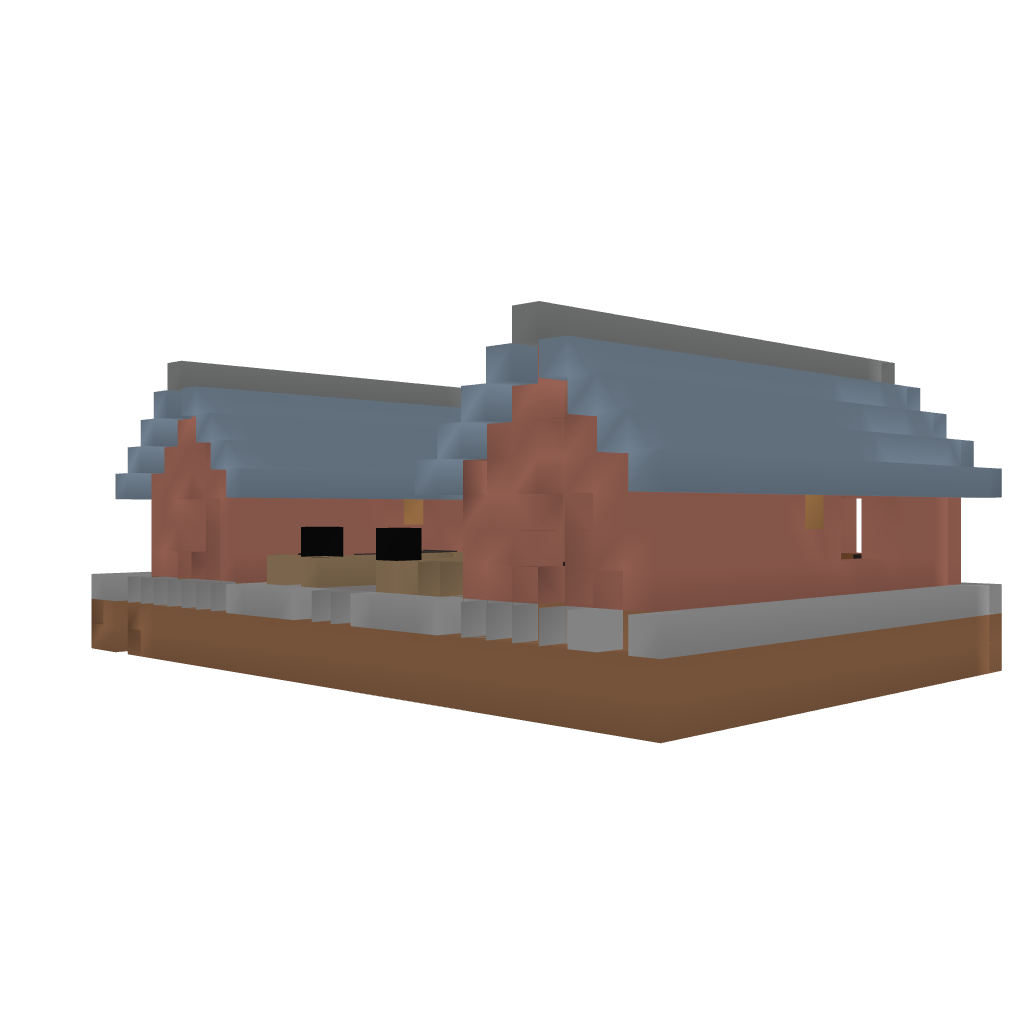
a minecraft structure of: Two room house